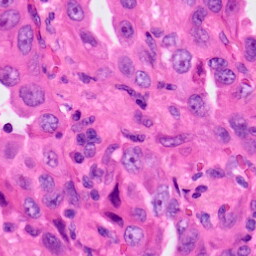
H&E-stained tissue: Lung